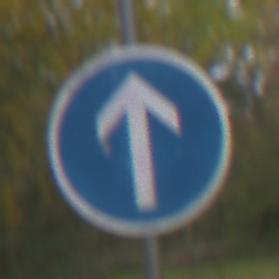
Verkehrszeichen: VorgeschriebeneFahrtrichtungGeradeaus
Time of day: Midday
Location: Outdoor (Nature)
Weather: Overcast
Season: Autumn
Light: Natural